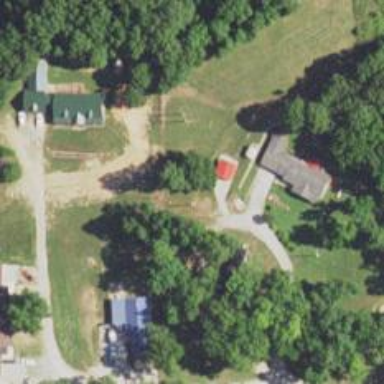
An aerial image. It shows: Driveway.